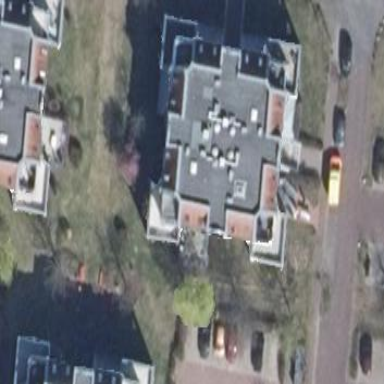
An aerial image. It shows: Quadruple saltbox roof shape on apartment building.